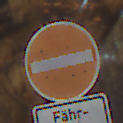
Verkehrszeichen: VerbotDerEinfahrt
Zusatzzeichen unten: SonstigeFahrzeugePersonengruppenFrei4
Umgebung: Outdoor, Nature
Tageszeit: SunriseSunset
Wetter: Clear
Licht: Natural
Jahreszeit: Autumn
Kontrast: HighContrast